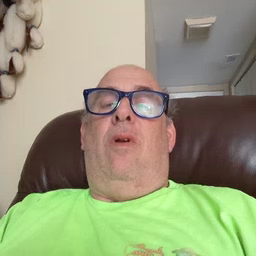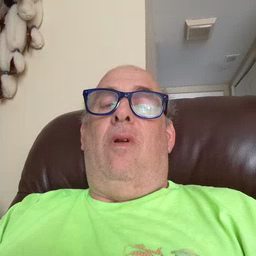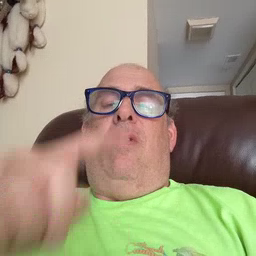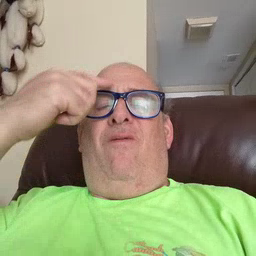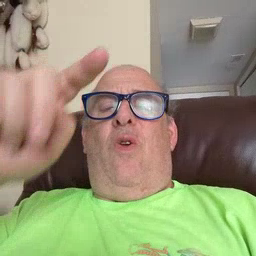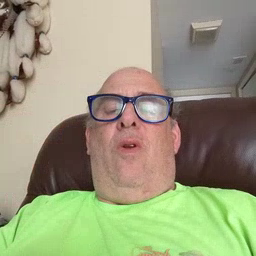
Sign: for